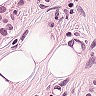
Metastatic tissue present: yes